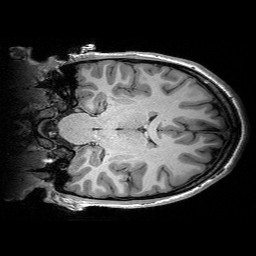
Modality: T1w
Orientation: coronal
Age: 17
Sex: female
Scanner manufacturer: siemens
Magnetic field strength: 3 T
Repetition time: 2.53 s
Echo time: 0.00297 s